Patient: sex F, age 59
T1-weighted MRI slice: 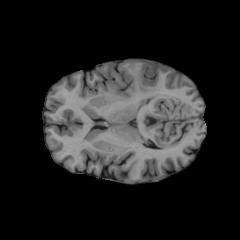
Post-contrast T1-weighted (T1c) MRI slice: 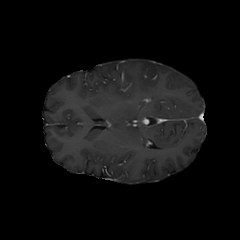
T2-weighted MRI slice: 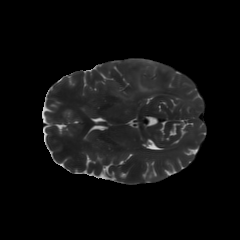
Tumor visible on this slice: yes
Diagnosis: Astrocytoma, IDH-mutant
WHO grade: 3